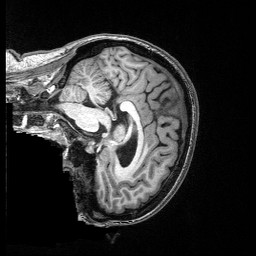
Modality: T1w
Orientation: sagittal
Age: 40
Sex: female
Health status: healthy
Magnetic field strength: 3 T
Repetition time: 2.53 s
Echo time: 0.00331 s